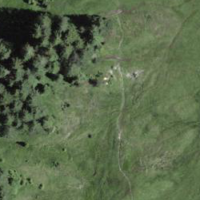
EUNIS habitat code: 25
Species observed at this site:
Cirsium palustre